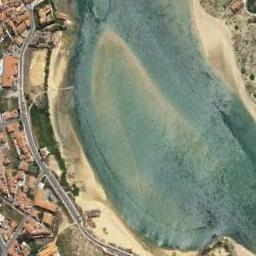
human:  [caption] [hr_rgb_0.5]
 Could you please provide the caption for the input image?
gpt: There is a lot of vegetation beside the beach .

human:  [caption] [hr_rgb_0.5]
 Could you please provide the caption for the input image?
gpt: Under the light blue water, Yellow sandy beaches and orange buildings on the shore .

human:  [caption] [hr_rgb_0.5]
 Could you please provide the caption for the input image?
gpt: The beach with khaki sand and the residential area on the beach .

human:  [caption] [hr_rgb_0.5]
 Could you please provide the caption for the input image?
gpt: Many buildings of different shapes are beside the beach .

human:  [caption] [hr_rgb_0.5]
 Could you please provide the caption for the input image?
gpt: There are many buildings beside the beach, And the color of seawater is light blue .